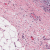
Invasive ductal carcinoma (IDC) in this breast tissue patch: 1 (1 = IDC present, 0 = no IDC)